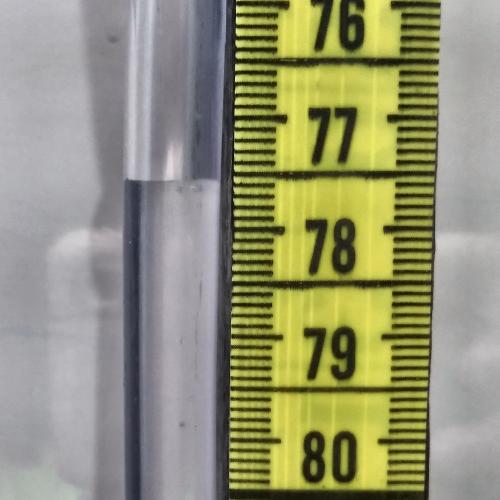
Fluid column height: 77.6 cm